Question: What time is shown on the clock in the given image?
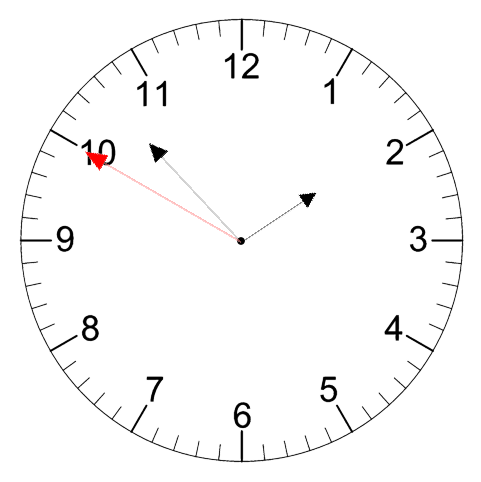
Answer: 01:52:50